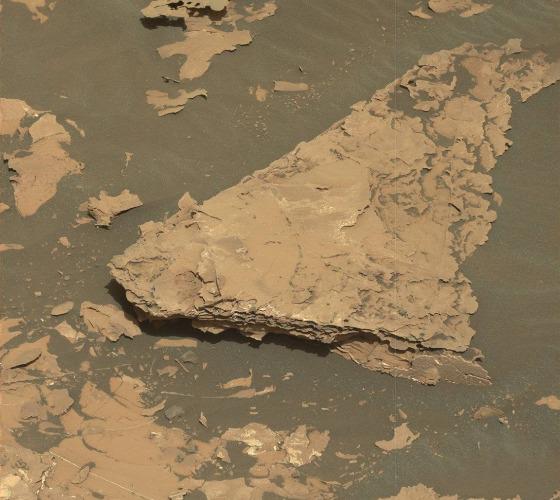
Terrain classes present: Bedrock, Gravel / Sand / Soil